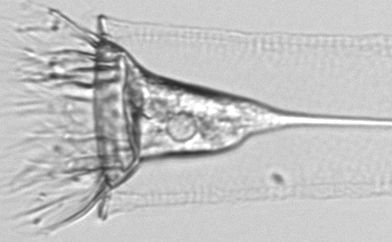
Label: Favella